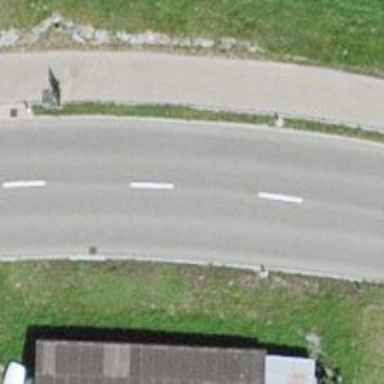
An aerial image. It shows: Primary road with asphalt surface. There is separate sidewalk.